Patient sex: M
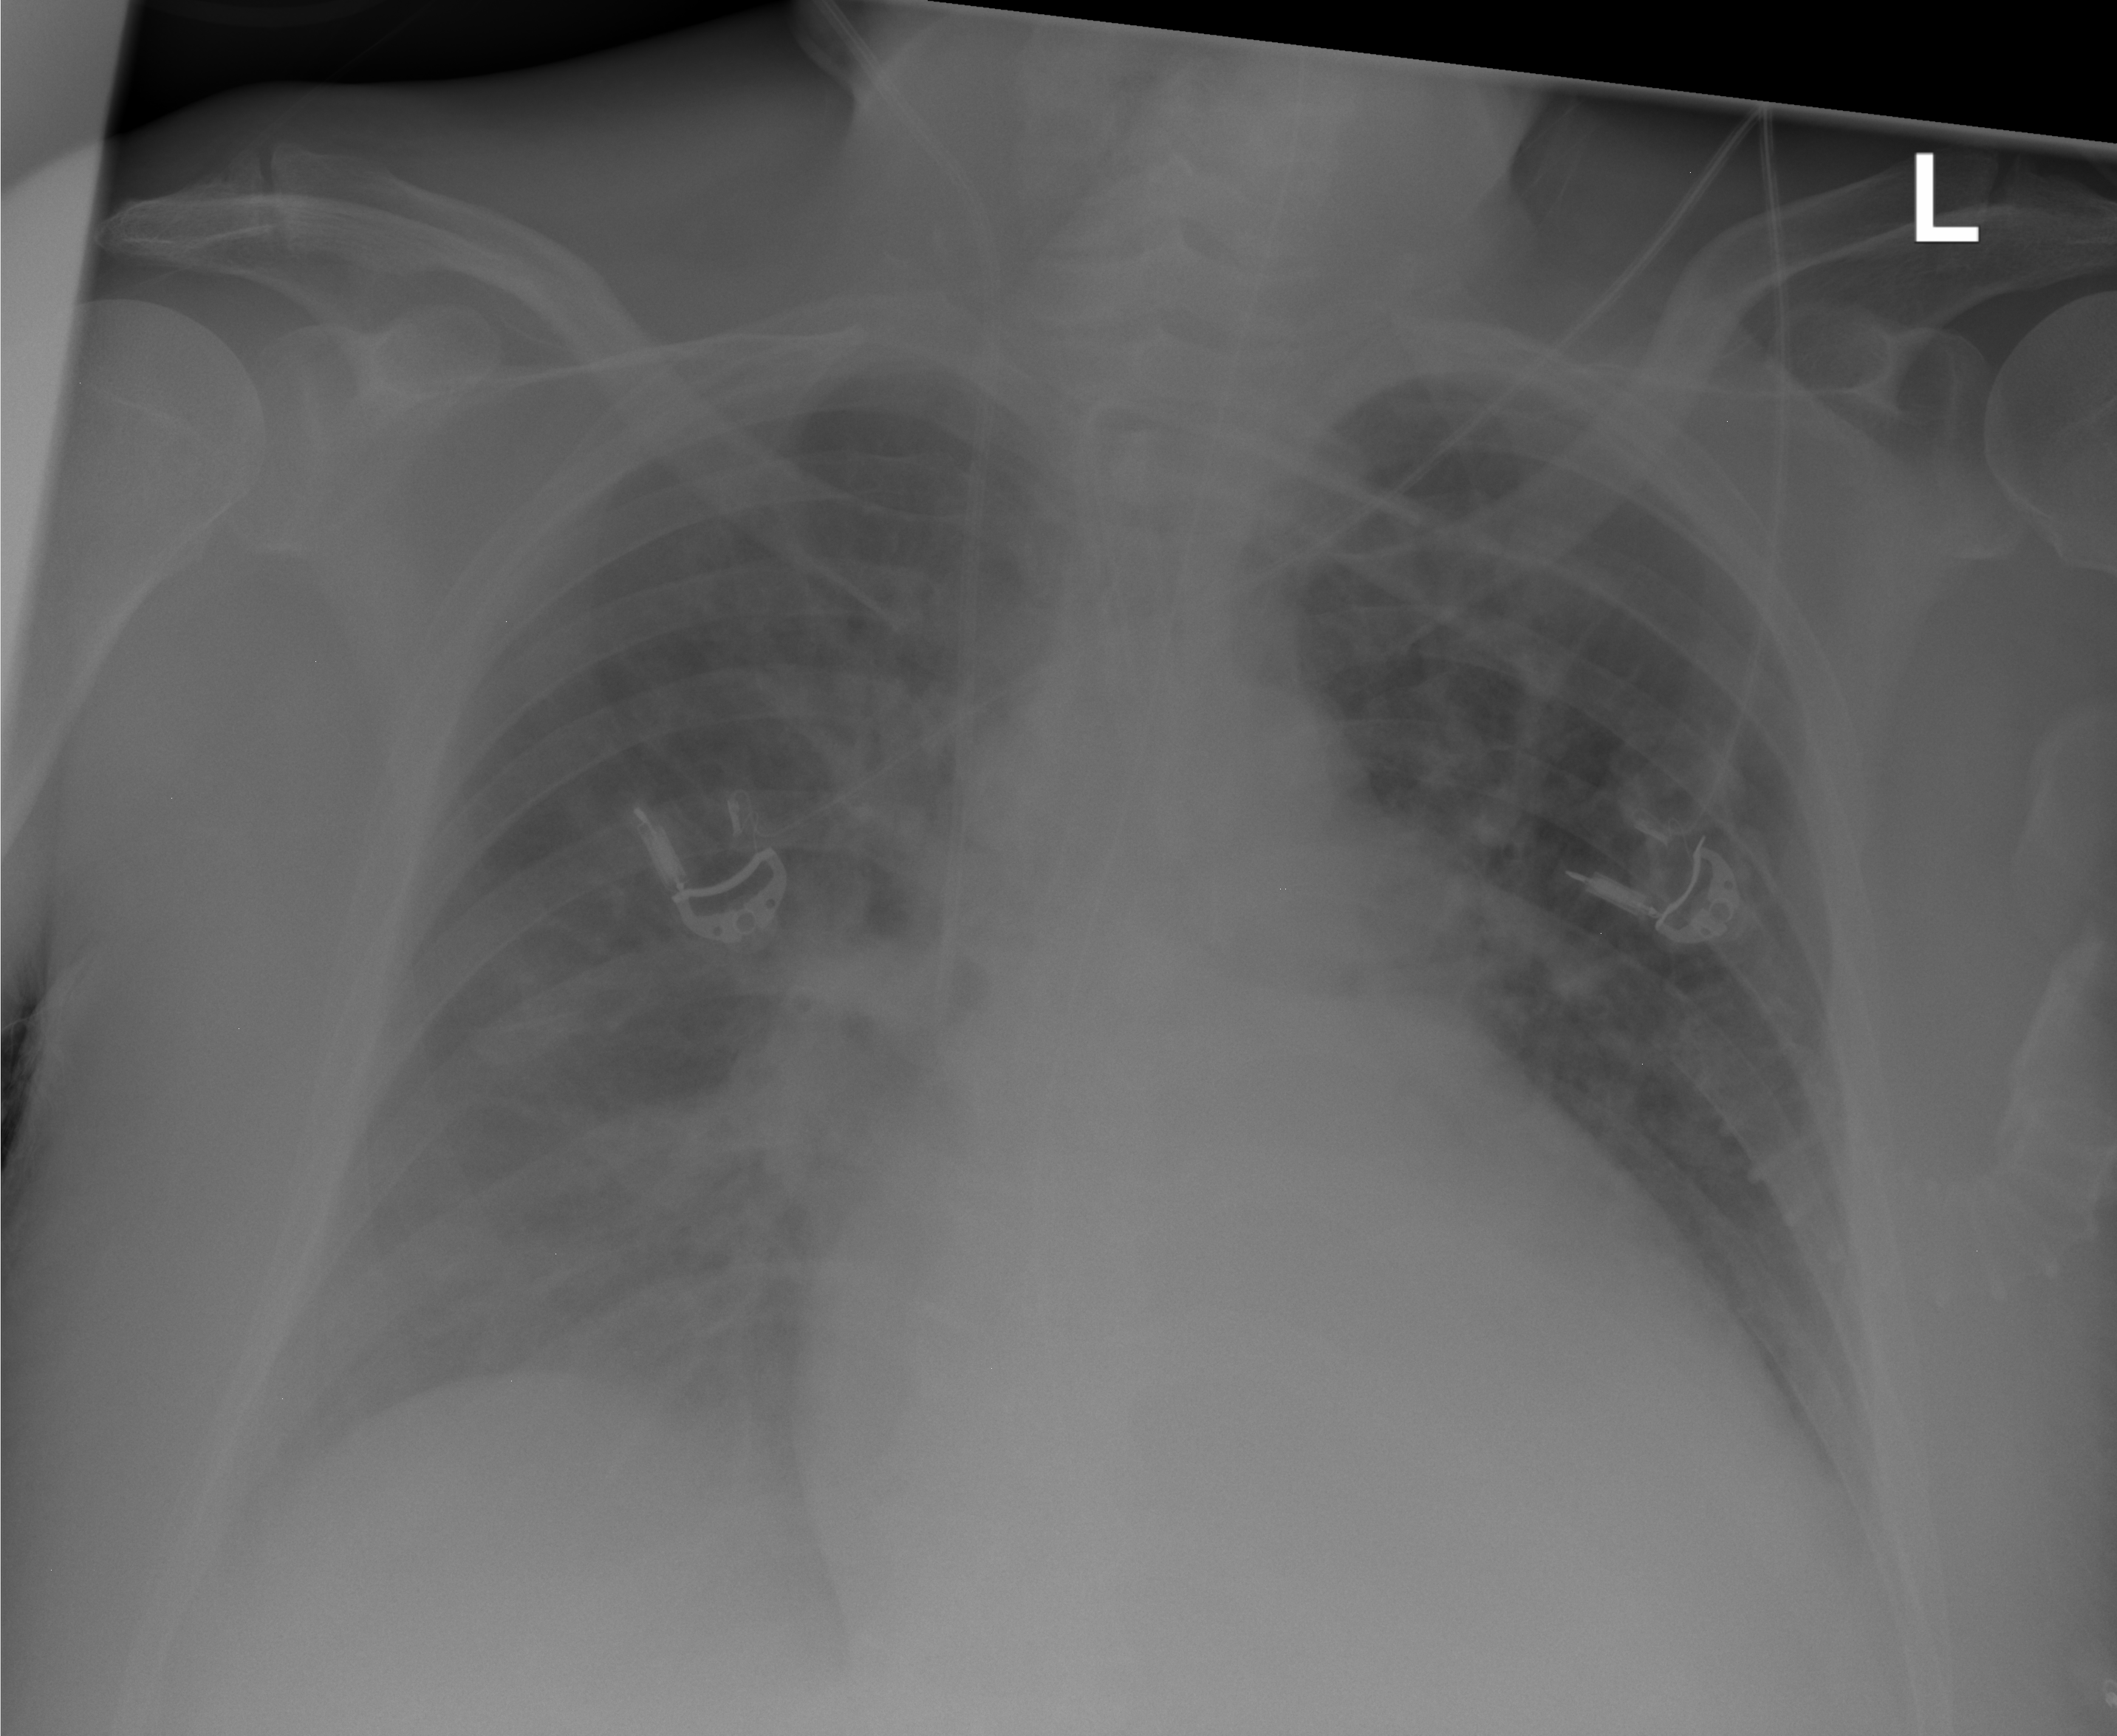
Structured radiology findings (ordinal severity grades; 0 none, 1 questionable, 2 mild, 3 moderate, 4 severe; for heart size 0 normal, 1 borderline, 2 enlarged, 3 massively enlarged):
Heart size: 3
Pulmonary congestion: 3
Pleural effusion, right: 2
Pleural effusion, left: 1
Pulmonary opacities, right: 2
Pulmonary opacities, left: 2
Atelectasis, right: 1
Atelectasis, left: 1